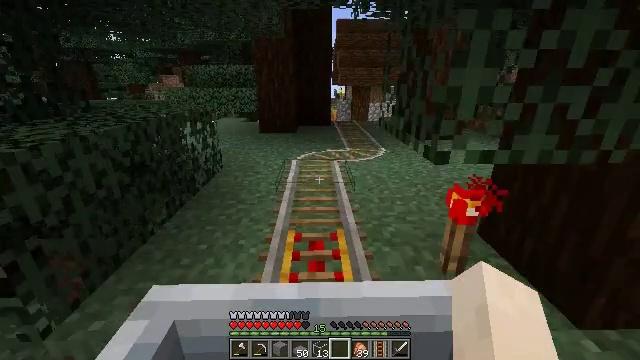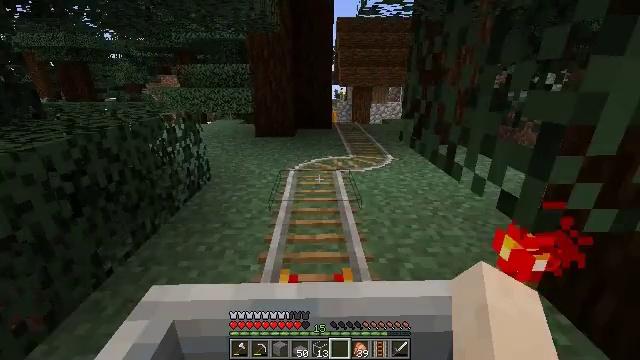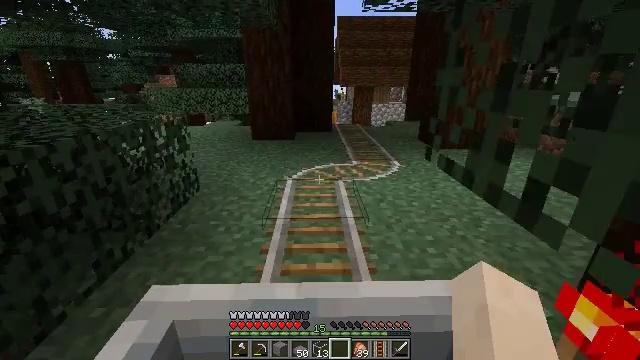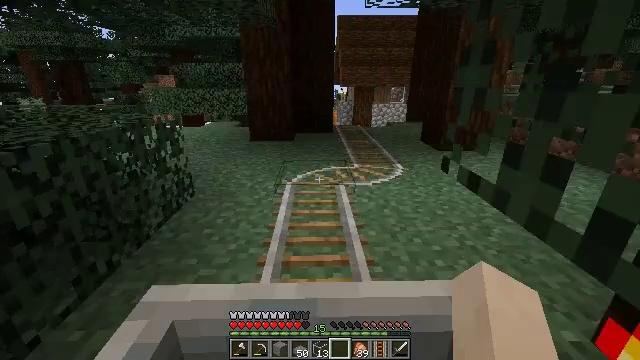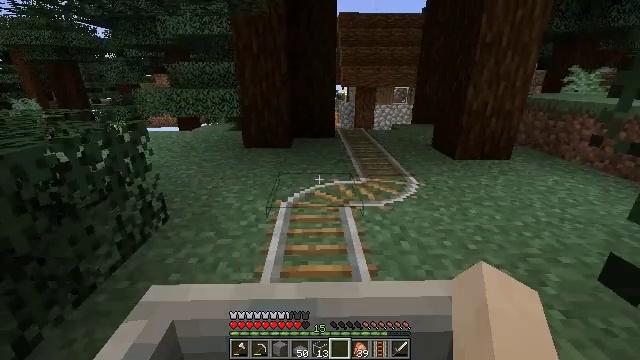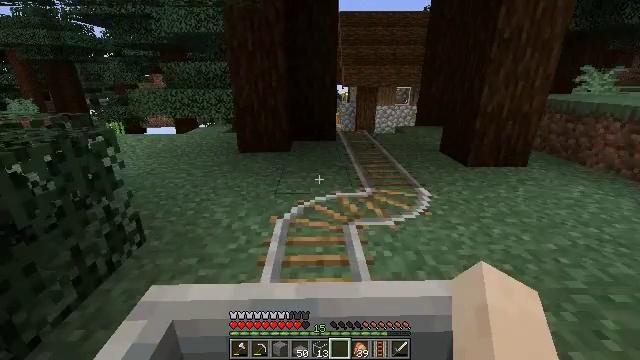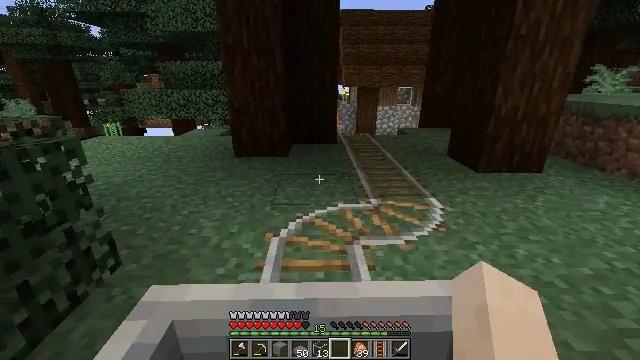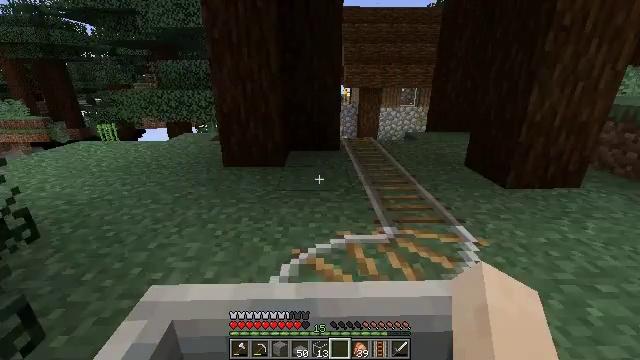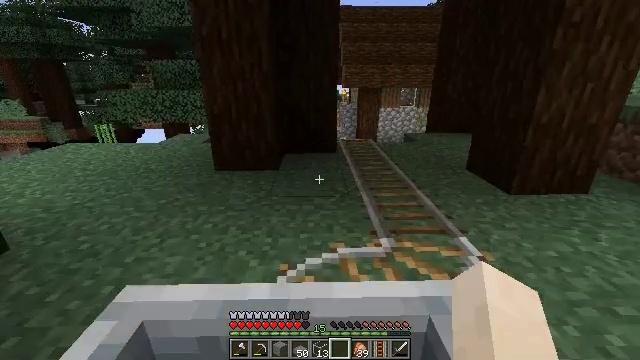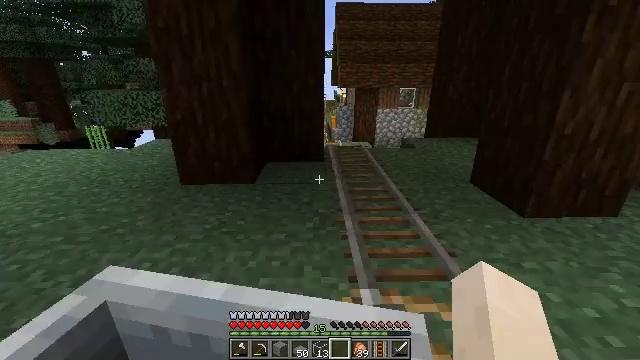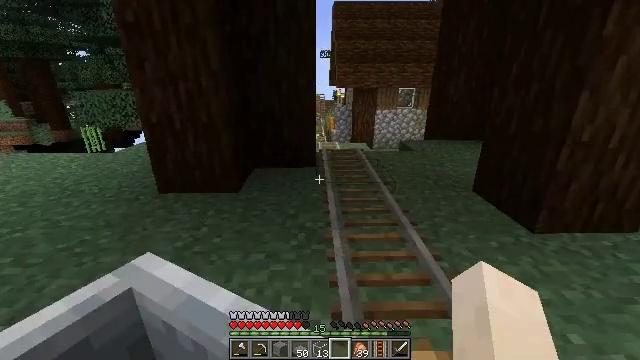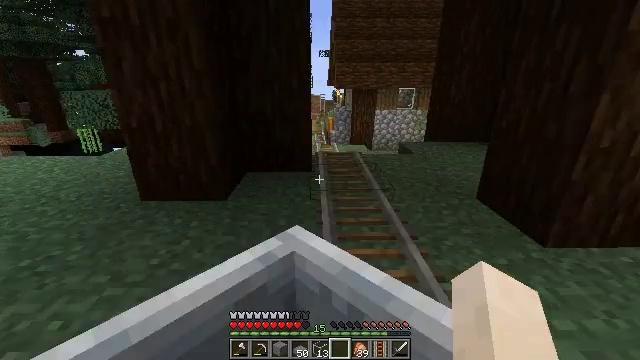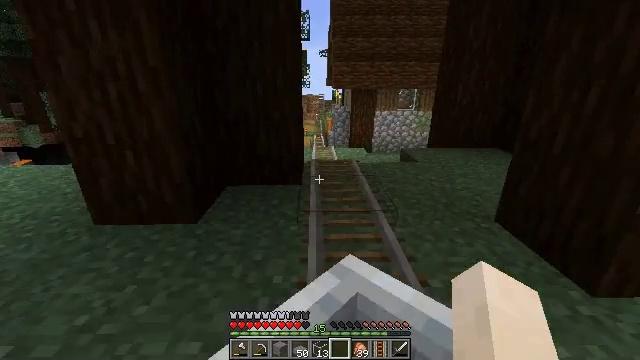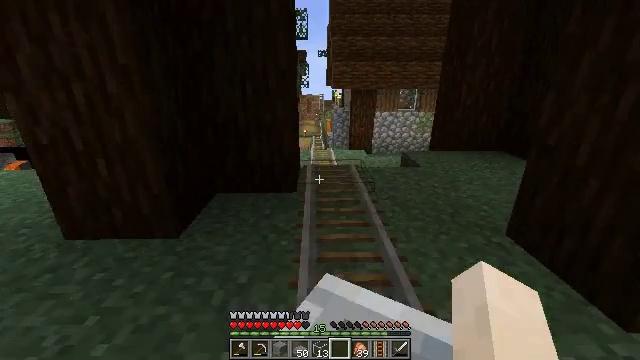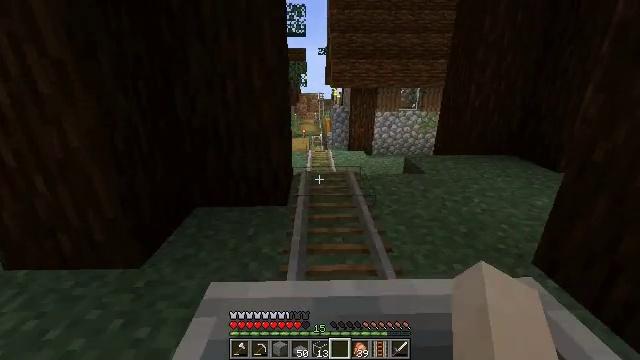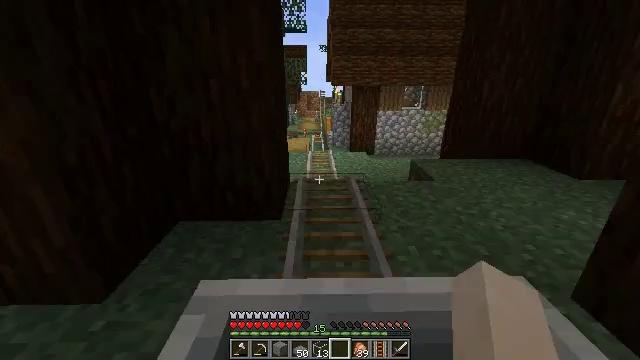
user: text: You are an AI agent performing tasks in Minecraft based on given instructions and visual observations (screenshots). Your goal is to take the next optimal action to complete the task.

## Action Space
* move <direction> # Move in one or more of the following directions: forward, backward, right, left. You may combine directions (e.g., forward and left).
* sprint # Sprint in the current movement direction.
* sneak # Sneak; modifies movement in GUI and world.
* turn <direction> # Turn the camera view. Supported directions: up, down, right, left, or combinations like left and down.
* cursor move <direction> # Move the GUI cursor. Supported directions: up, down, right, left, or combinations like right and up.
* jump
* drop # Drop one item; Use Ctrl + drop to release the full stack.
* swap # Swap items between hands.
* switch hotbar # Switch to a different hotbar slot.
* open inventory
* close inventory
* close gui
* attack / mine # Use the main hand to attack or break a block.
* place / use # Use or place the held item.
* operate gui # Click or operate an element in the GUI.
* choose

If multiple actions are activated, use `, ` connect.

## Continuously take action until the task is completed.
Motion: motion action
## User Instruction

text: Mine the stripped spruce log.
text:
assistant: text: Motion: no_op
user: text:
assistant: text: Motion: no_op
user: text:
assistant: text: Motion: no_op
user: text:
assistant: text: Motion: no_op
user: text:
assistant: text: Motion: no_op
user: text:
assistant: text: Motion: no_op
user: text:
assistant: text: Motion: no_op
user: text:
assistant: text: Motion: no_op
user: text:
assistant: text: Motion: no_op
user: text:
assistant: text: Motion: no_op
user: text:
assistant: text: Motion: no_op
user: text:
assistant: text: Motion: no_op
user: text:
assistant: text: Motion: no_op
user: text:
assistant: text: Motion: no_op
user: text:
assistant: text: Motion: no_op
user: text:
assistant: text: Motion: no_op
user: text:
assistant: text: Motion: no_op
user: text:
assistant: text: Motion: no_op
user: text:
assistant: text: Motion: no_op
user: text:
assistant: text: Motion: no_op
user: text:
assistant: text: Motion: no_op
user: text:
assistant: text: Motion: no_op
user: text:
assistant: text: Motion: no_op
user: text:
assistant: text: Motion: no_op
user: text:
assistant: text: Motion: no_op
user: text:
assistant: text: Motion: no_op
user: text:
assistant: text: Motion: no_op
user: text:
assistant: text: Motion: no_op
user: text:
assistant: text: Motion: no_op
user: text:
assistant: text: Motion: turn left